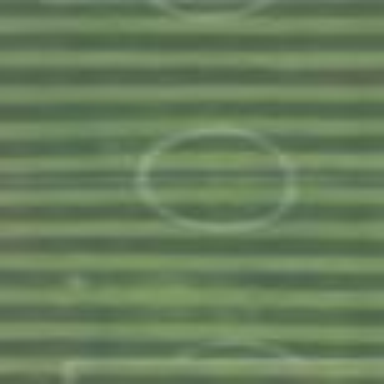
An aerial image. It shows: Soccer pitch for leisureland activities.